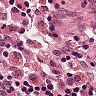
Metastatic tissue present: no